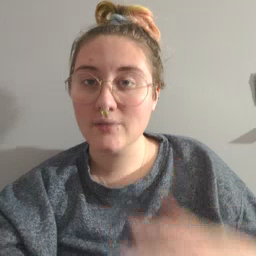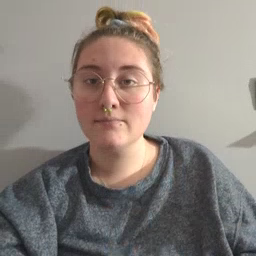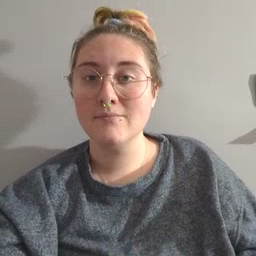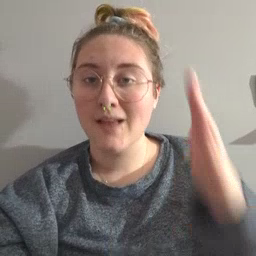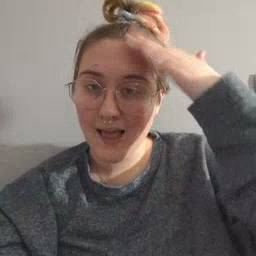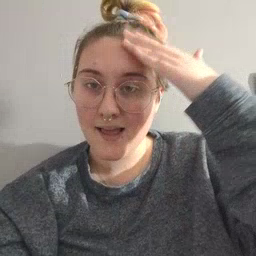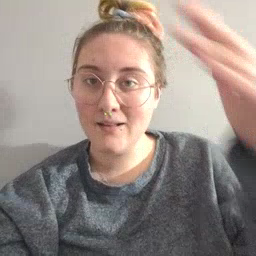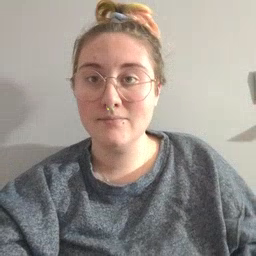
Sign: hat